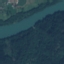
Land use / land cover class: River